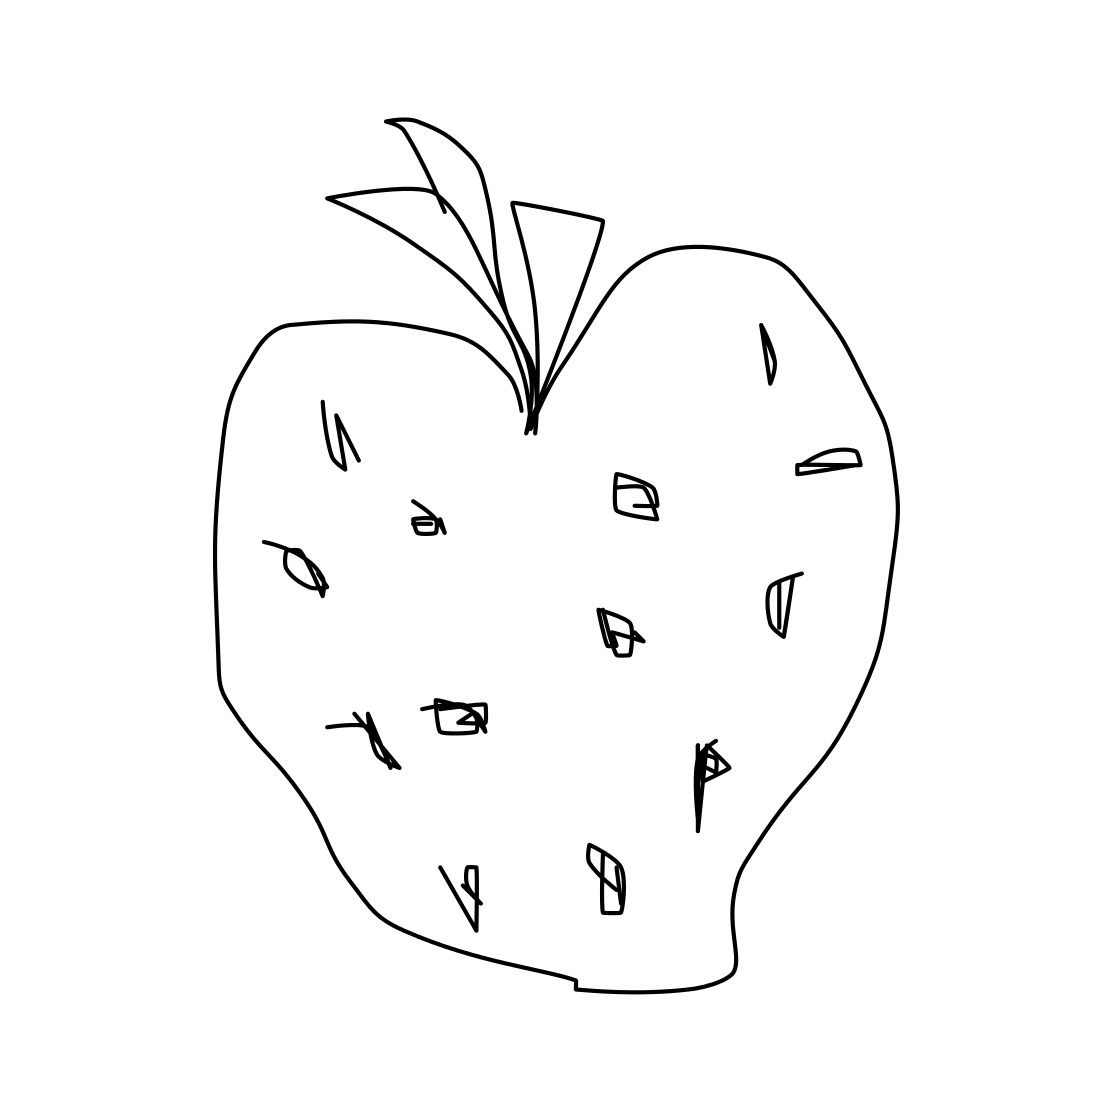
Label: strawberry